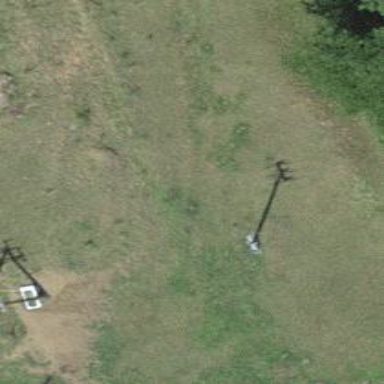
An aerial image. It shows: Minor power line.